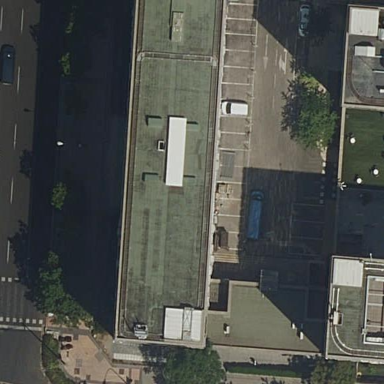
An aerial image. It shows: Commercial building.